四年级 · 算术
程叔叔在服装城批发了 50 套服装, 一共要花多少元？

78 元

42元
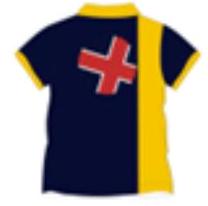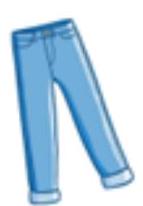
答案: 解6000 元

【分析】先用上衣的价钱加上裤子的价钱，求一套服装的价钱，再乘 50 即可。

【详解】 $(78+42) \times 50$

$=120 \times 50$

$=6000$ （元）

答: 一共要花 6000 元。

【点睛】先计算出每套服装的价格, 是解答本题的关键。